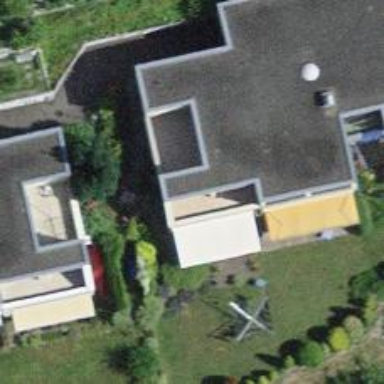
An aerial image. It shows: Terrace building.